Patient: sex F, age 26
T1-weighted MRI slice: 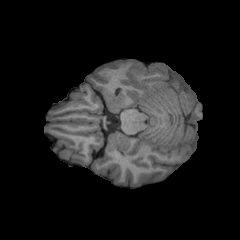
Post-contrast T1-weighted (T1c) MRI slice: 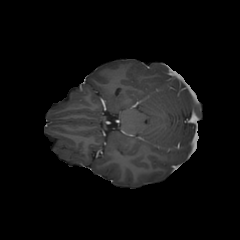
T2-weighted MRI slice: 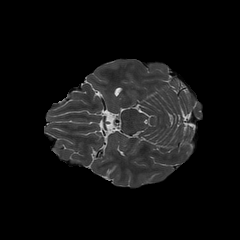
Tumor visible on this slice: no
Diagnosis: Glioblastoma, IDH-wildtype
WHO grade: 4